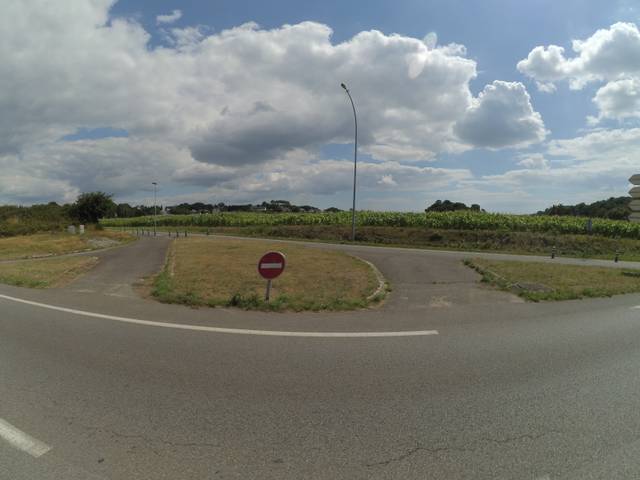
Region: France
Coordinates: 47.767, -3.324